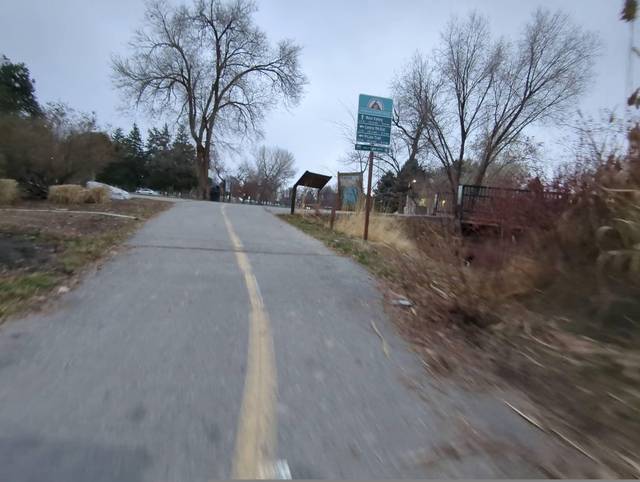
Region: United States
Coordinates: 40.75, -111.919